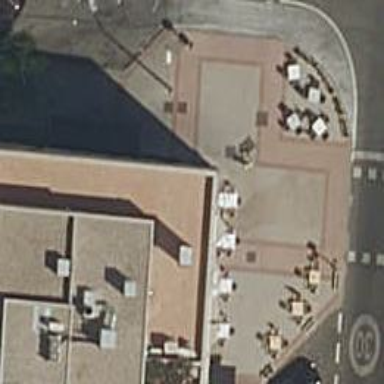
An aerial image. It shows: Restaurant.